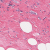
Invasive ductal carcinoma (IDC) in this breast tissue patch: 0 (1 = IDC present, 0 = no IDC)